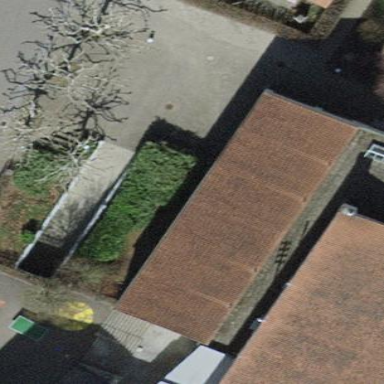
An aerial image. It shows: Building with skillion roof made of rosy brown roof tiles.